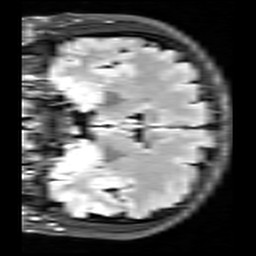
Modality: FLAIR
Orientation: coronal
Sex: male
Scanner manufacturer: siemens
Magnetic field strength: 3 T
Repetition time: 10 s
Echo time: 0.09 s